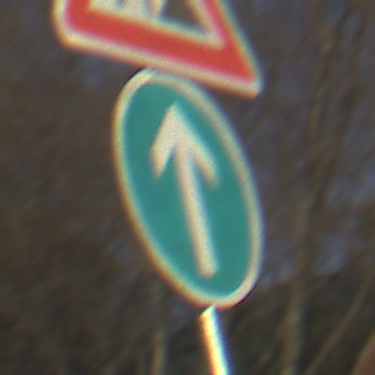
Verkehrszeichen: VorgeschriebeneFahrtrichtungGeradeaus
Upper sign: Arbeitsstelle
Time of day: SunriseSunset
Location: Outdoor (Nature)
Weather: Clear
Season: NotSpecified
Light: Natural